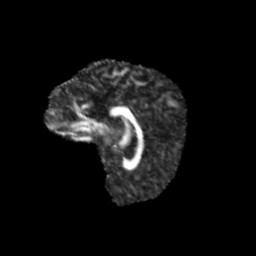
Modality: FA
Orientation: sagittal
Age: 11
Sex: female
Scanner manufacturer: siemens
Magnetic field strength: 3 T
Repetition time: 3.8 s
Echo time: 0.07 s